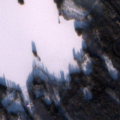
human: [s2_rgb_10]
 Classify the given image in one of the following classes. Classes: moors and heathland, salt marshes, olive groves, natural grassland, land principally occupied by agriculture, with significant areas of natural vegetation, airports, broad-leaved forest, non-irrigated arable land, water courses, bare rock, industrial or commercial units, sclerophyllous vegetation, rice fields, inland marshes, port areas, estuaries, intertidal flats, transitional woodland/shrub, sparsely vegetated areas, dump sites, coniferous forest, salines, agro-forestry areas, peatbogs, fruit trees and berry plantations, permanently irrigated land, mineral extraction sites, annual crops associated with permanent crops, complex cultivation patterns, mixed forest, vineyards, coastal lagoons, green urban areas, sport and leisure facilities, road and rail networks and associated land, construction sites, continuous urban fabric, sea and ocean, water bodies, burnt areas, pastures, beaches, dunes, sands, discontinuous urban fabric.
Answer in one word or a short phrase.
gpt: coniferous forest, mixed forest, water bodies